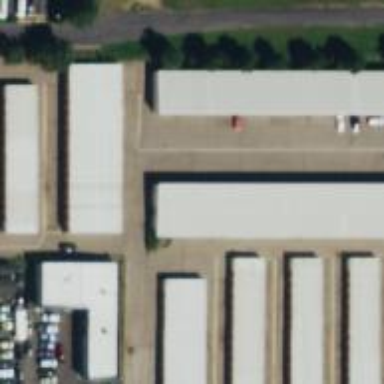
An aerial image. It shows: Storage rental shop.